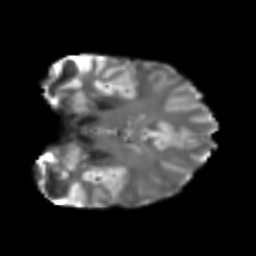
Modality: T2w
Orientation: coronal
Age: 25
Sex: male
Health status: healthy
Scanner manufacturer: philips
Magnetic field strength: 3 T
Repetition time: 4.364 s
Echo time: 0.09797 s